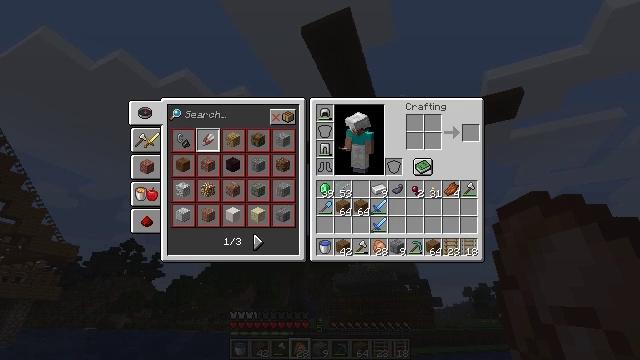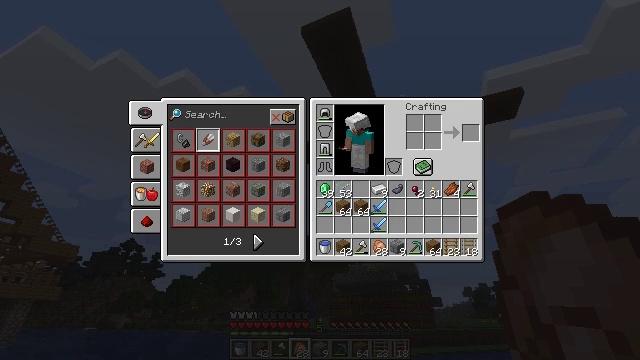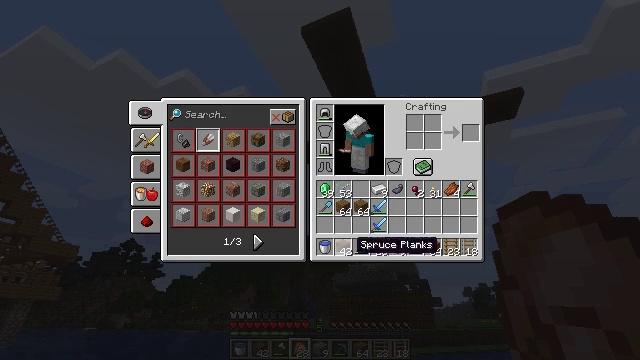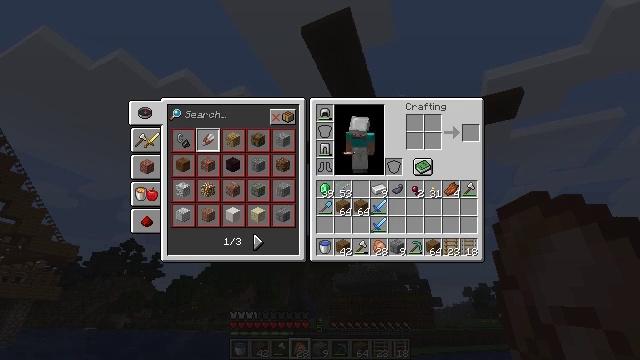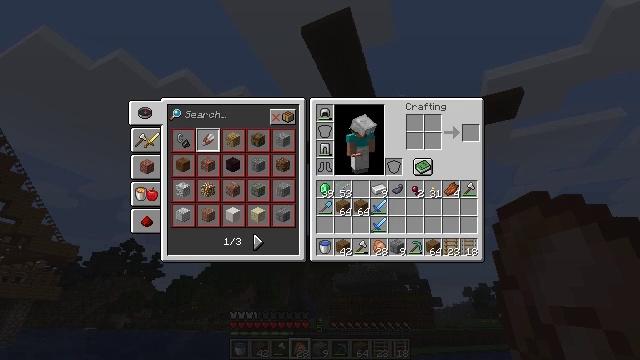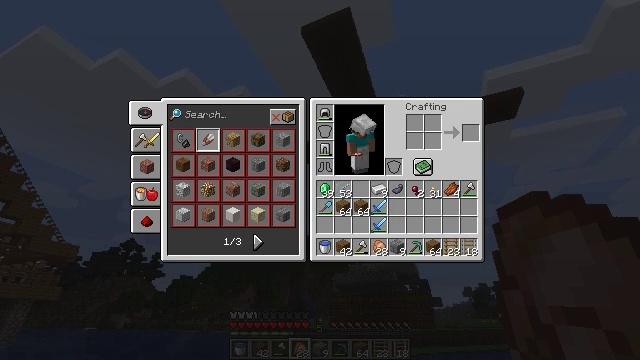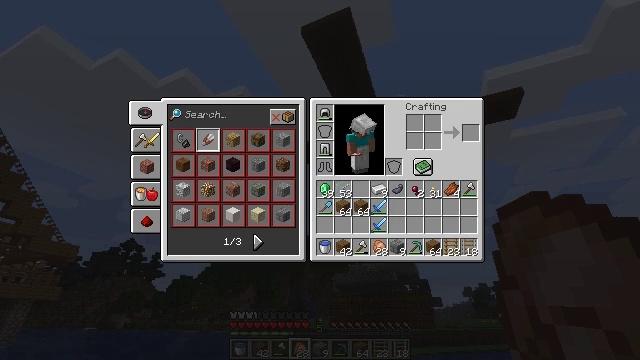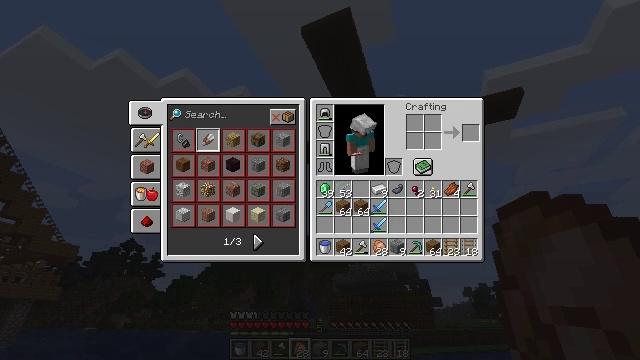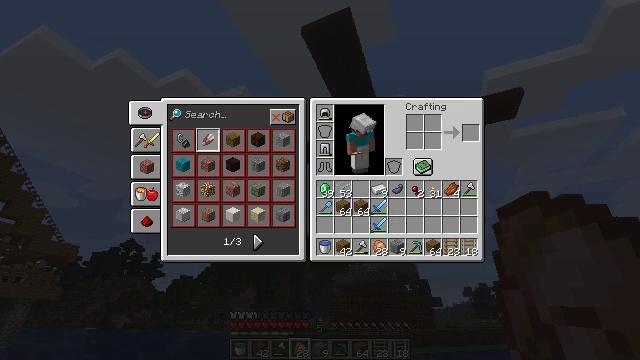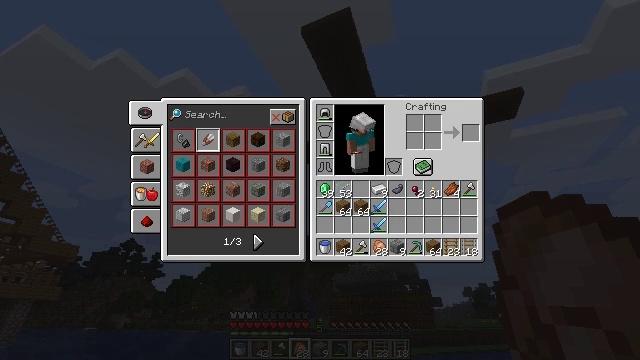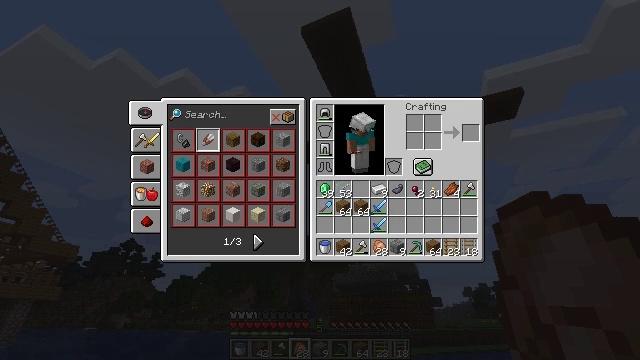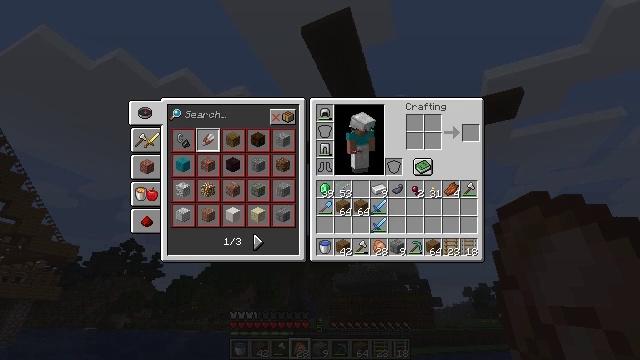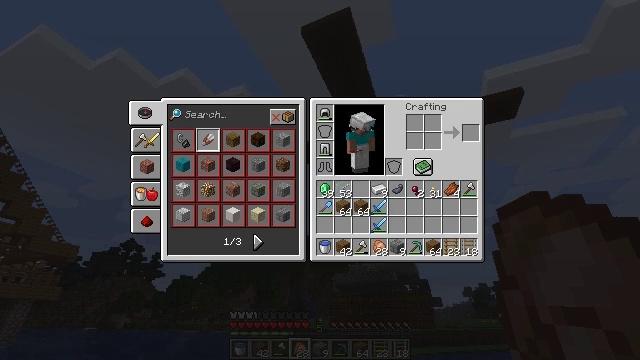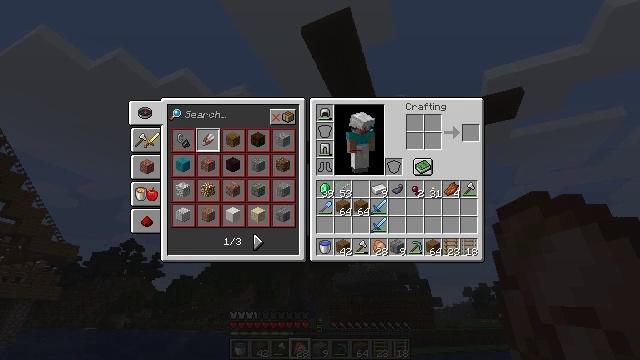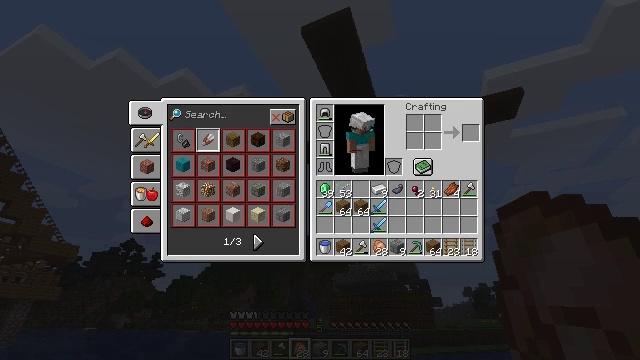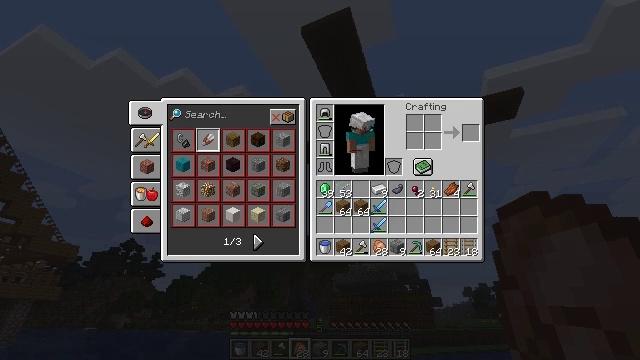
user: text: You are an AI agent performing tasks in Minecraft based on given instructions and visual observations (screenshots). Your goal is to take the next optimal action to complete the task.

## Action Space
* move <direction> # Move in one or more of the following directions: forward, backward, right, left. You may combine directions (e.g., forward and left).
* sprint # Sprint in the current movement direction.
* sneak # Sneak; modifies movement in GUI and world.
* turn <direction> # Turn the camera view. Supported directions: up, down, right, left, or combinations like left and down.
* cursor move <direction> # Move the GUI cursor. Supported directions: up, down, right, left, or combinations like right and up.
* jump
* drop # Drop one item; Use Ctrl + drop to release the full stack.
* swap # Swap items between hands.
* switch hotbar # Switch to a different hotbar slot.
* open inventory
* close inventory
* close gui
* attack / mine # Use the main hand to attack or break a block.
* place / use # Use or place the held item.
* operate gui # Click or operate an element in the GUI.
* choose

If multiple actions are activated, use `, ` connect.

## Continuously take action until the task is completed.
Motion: motion action
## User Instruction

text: Hold left button to gather the purple bed.
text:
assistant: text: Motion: no_op
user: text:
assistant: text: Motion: cursor move right
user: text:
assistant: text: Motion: cursor move right and up
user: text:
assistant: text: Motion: cursor move right and up
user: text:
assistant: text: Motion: no_op
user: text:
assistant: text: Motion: cursor move up
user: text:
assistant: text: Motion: cursor move right and up
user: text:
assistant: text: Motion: cursor move up
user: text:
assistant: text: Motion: cursor move left and up
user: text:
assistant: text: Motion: cursor move left
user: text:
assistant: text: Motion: cursor move left
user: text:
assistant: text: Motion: cursor move left
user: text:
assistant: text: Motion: no_op
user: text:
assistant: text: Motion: operate gui
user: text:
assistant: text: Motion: operate gui
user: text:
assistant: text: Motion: operate gui
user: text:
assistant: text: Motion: no_op
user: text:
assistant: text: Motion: no_op
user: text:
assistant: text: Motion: no_op
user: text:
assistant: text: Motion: no_op
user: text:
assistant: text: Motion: no_op
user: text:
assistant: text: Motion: no_op
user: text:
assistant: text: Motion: no_op
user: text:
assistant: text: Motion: no_op
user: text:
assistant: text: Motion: no_op
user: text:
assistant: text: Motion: no_op
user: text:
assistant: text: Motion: no_op
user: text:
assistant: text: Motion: no_op
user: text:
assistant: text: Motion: no_op
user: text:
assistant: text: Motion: turn right